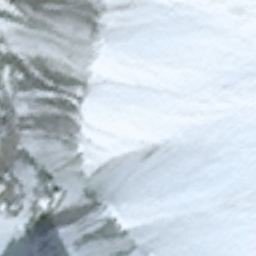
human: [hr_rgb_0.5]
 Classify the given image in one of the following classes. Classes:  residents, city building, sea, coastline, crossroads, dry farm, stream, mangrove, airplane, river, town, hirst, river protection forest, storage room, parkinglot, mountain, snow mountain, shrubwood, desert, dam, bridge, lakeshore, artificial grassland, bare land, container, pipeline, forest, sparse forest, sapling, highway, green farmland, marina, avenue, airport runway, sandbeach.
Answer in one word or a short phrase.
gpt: snow mountain